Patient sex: M
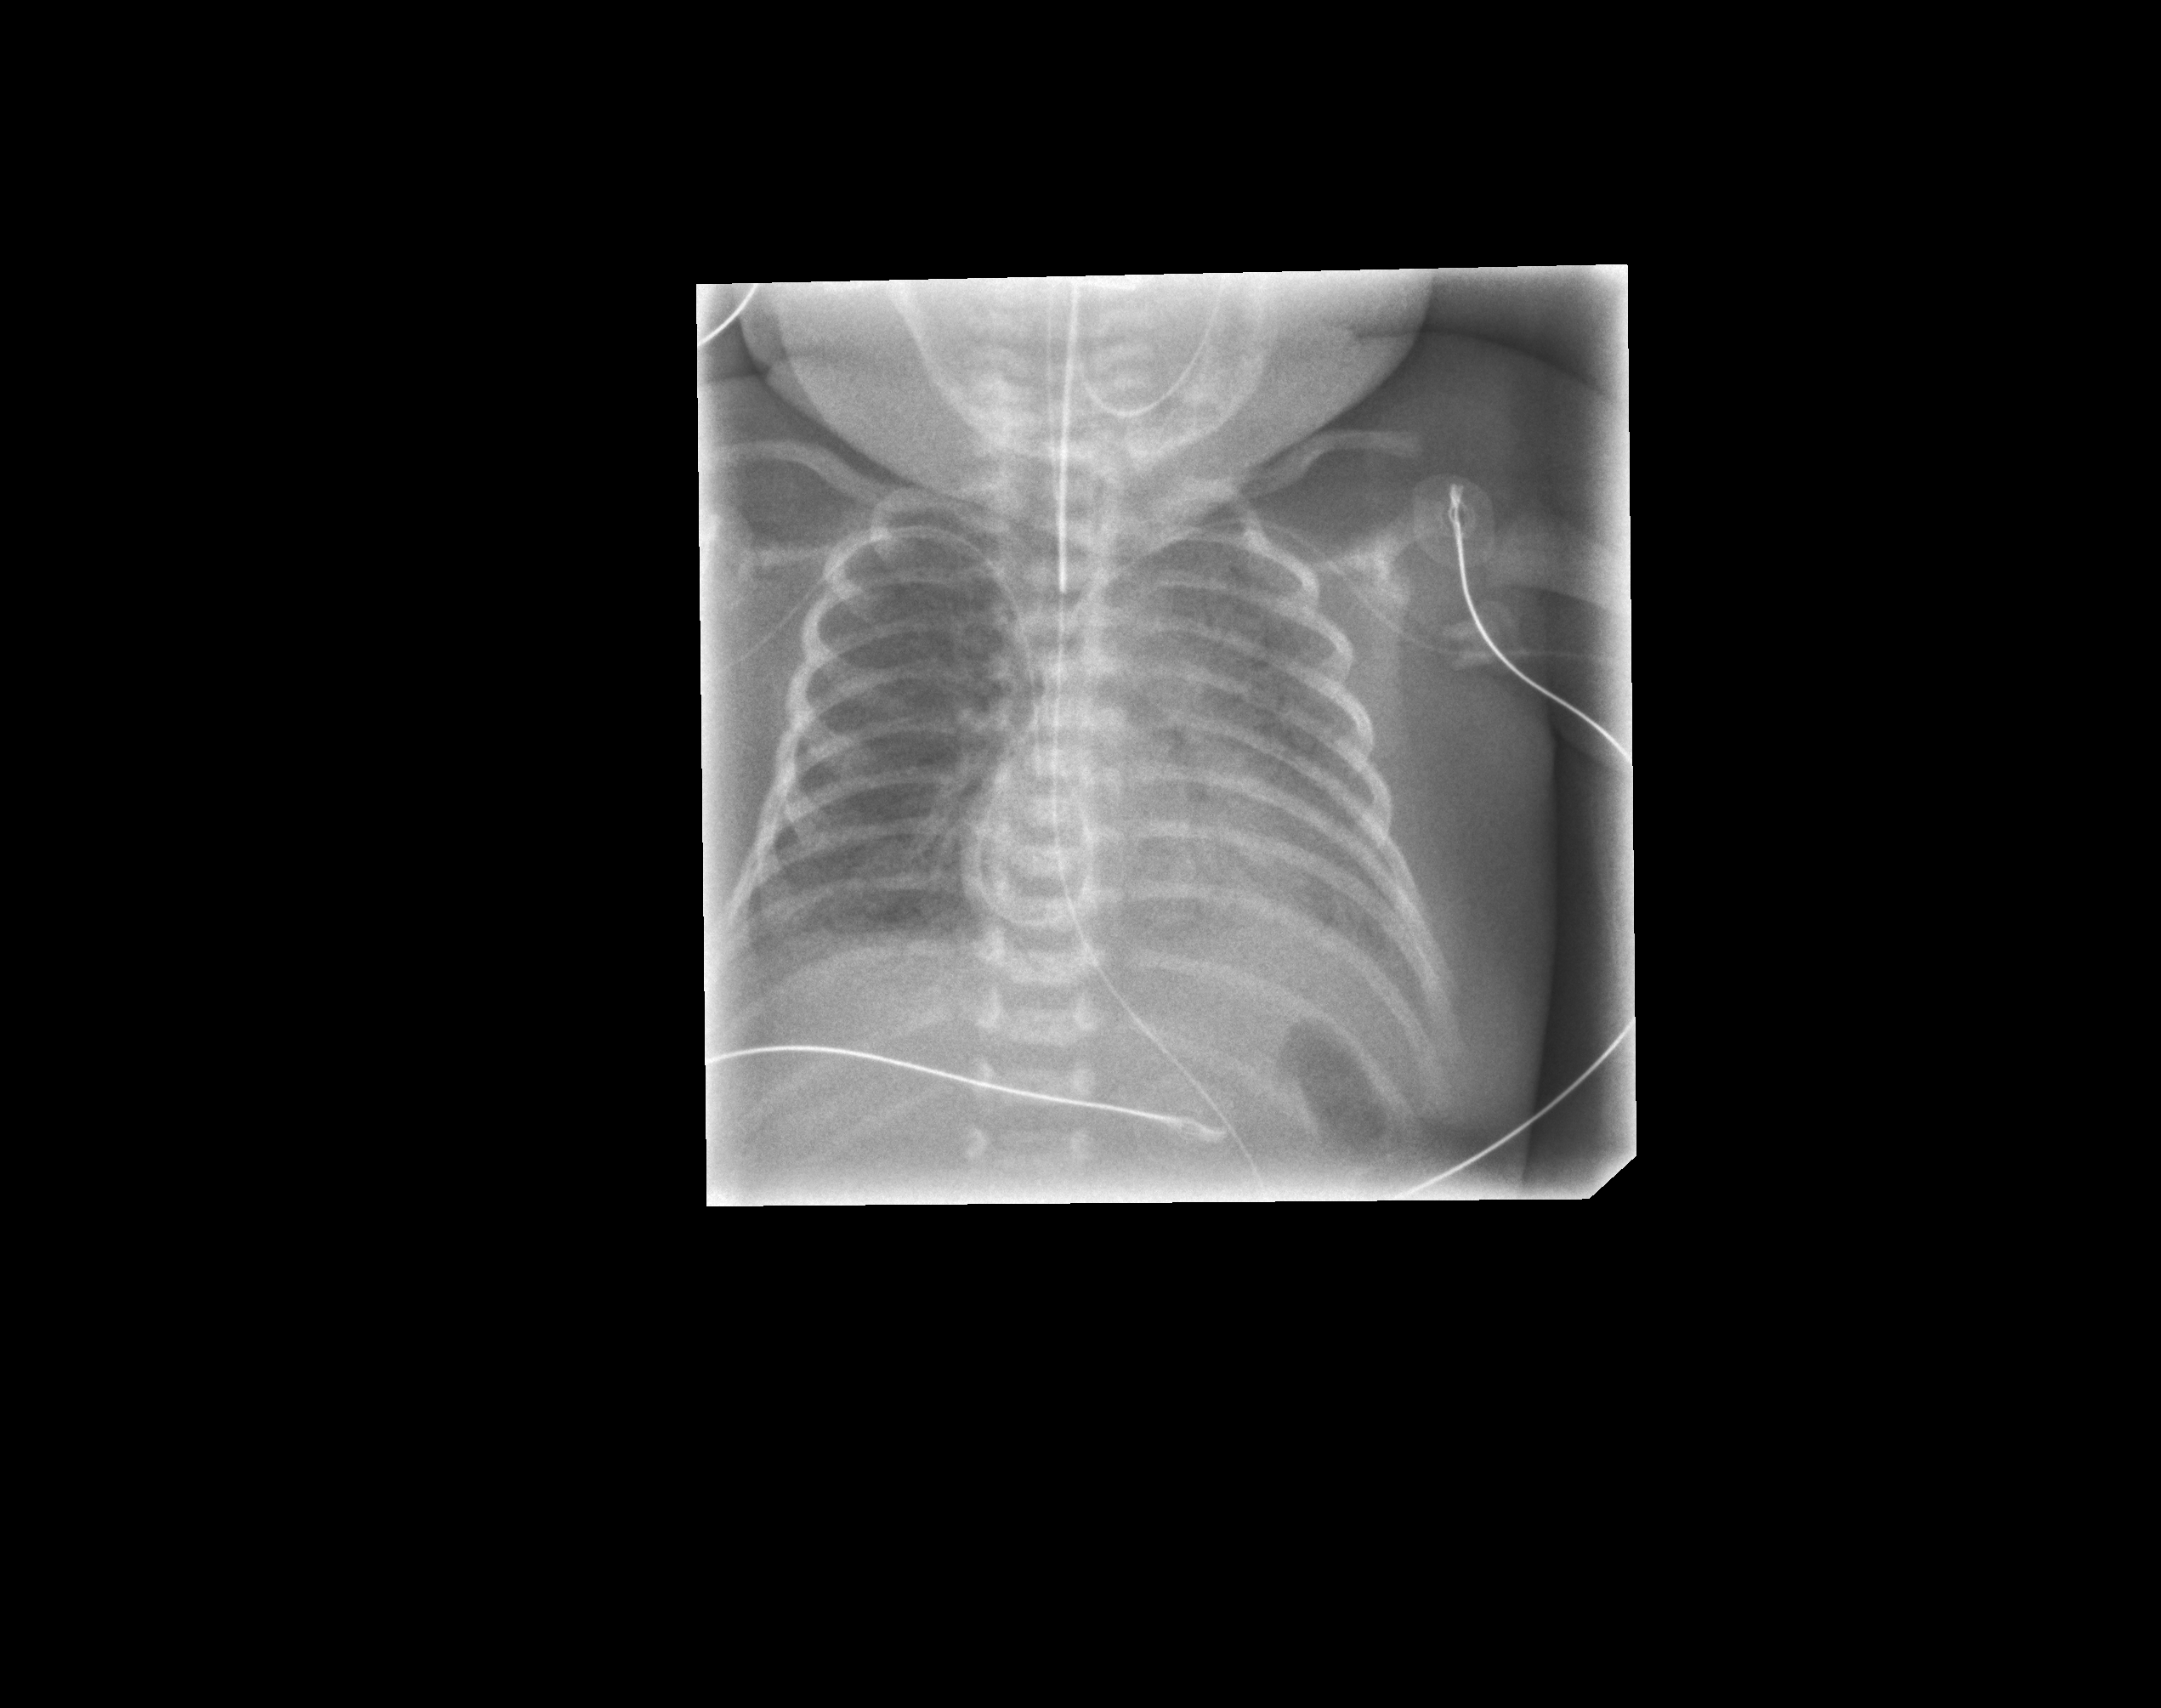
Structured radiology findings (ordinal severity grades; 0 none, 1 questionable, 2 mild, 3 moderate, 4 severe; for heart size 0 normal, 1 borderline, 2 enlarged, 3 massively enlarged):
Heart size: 1
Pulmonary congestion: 2
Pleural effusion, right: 0
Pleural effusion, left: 1
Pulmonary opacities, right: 2
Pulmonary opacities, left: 2
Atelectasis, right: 0
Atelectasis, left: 0